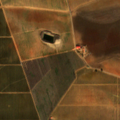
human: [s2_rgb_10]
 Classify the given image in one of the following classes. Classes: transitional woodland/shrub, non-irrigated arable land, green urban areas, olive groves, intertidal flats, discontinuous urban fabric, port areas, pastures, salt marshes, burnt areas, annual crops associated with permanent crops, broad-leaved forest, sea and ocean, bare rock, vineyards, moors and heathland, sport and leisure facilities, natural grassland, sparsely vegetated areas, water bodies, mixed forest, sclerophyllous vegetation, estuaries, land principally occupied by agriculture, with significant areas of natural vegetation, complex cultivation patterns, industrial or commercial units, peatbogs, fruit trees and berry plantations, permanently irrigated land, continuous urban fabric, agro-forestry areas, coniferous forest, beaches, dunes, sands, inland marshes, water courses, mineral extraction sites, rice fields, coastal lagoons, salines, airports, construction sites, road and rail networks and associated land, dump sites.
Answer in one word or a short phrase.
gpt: permanently irrigated land, olive groves